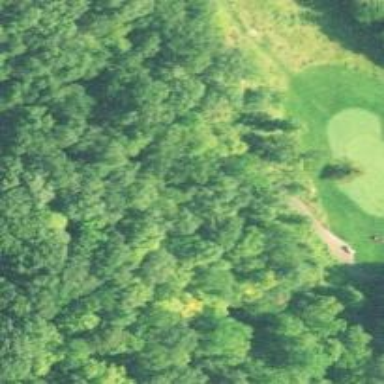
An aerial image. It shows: Path designated for golf carts.